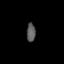
Tissue: lung
Cell type: Endothelial cells
Senescence score: 0.6338
Nuclear area (px): 163
Mean DAPI intensity: 87.632